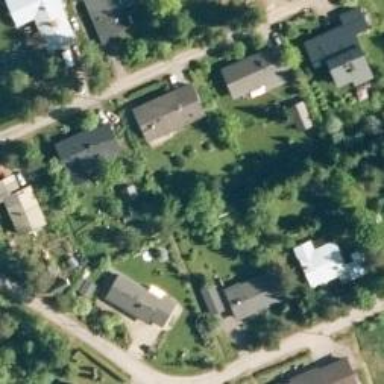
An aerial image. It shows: Suburb.